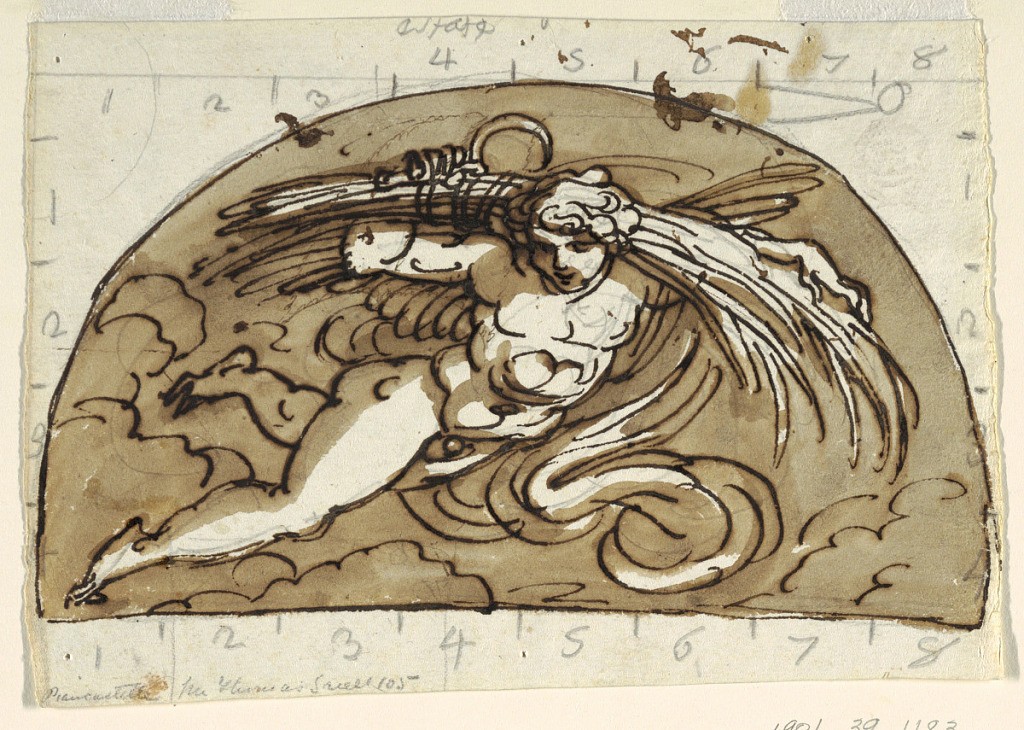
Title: Summer, Lunette for Ceiling, Sala Ottagonale, Palazzo Milzetti, Faenza
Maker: Felice Giani, Italian, 1758–1823
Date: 1804–05
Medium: Pen and brown ink, brush and light brown wash over graphite on white laid paper
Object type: Drawing
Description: Winged putto holding sheaves of grain and sickle in a demi lune.